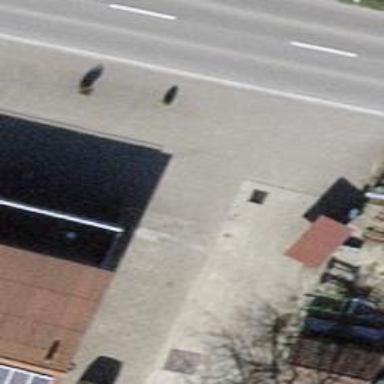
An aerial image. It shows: Farm shop.